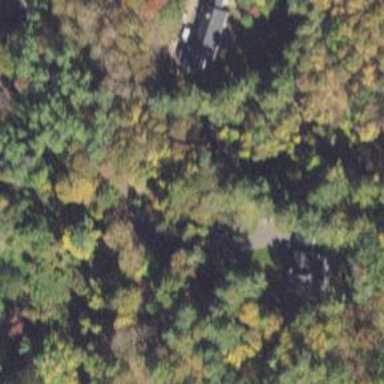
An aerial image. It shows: Residential driveway used as service road.